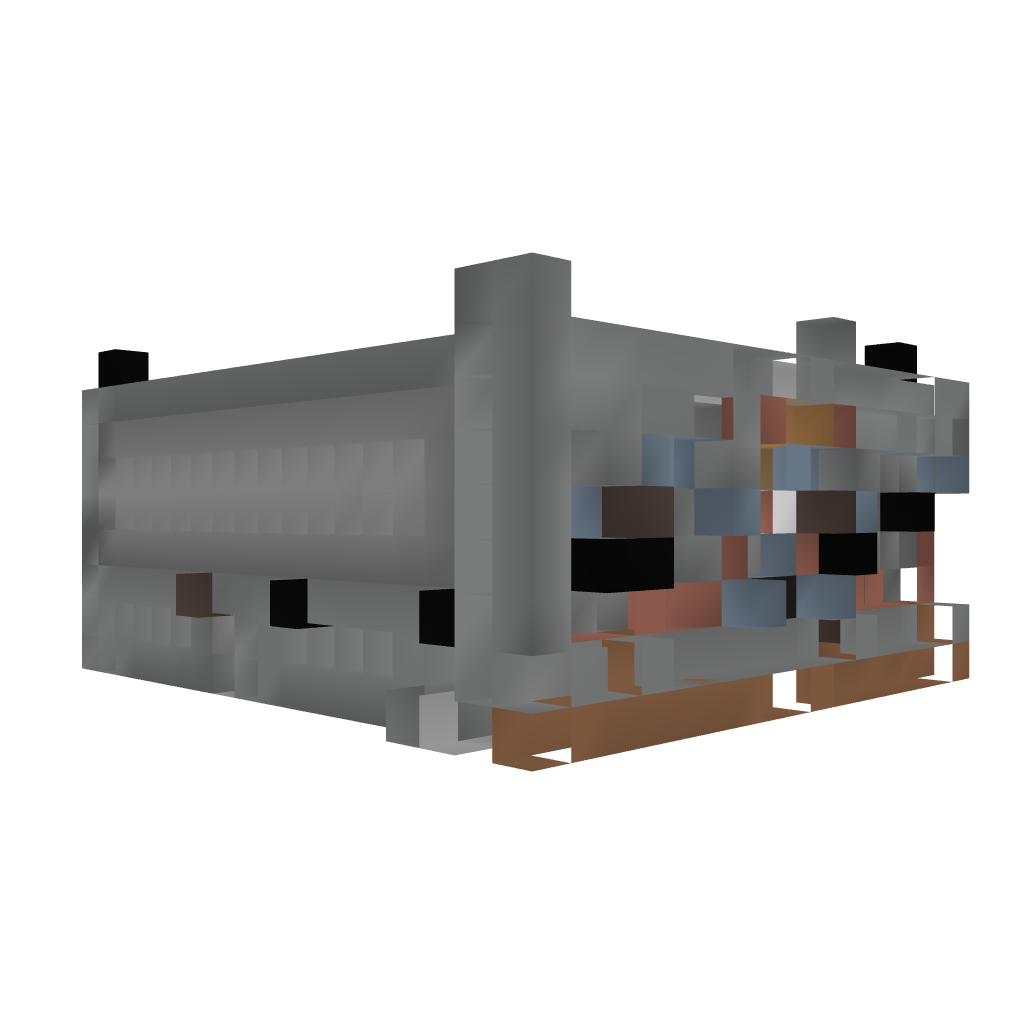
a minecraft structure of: Industrial smelter